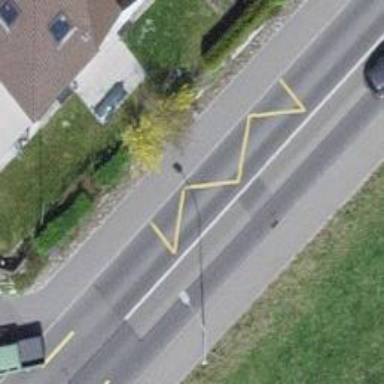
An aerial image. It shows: Asphalt road leading to bus stop with platform for public transport.